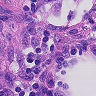
Metastatic tissue present: no